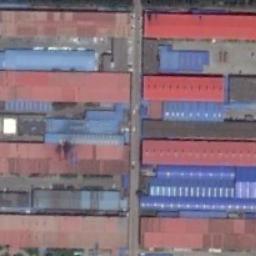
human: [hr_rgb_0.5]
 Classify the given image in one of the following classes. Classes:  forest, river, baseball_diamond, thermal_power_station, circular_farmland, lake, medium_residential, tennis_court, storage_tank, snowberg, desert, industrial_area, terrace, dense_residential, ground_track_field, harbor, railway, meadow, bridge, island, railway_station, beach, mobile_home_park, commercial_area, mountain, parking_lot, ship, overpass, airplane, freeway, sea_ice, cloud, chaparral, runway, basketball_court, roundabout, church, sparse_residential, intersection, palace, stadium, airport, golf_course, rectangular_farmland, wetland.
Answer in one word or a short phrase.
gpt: industrial_area